Question: How can I get all Groups, by the Person ID in this mysql model? I know I need a join colunm or some Hibernate/JPA black magic, but I don't know how to do this.
Here is the model I'm using in study.
Link with image if is not been displayed: <URL>

To reduce space here are the entities:
<URL>
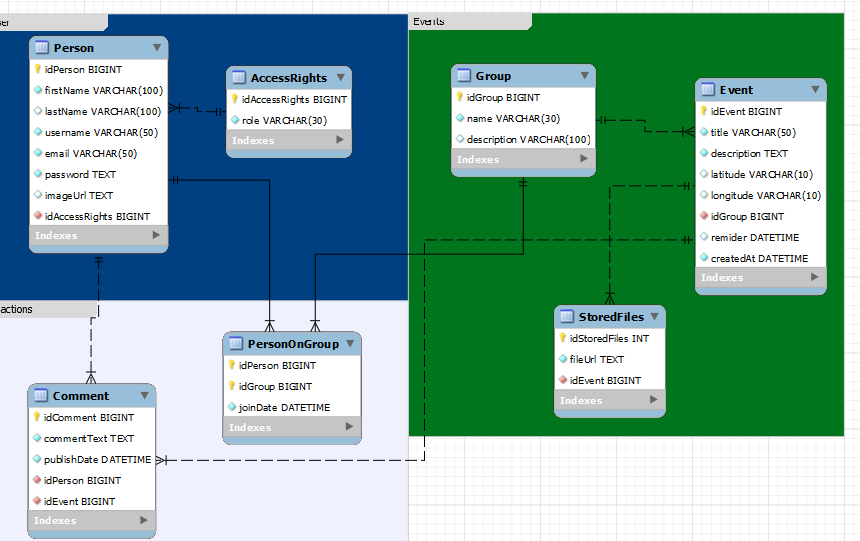
Answer: The following MySQL query will retrieve all groups for a given 'idPerson'
'''
SELECT g.*
FROM 'Group' g
JOIN PersonOnGroup pog on g.idGroup = pog.idGroup
WHERE pog.idPerson = myPersonId
'''
I don't know what your hibernate entities look like but something along these lines should work
'''
from Group as group
inner join group.persons as person
where person.idPerson = 1
'''